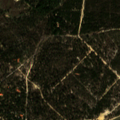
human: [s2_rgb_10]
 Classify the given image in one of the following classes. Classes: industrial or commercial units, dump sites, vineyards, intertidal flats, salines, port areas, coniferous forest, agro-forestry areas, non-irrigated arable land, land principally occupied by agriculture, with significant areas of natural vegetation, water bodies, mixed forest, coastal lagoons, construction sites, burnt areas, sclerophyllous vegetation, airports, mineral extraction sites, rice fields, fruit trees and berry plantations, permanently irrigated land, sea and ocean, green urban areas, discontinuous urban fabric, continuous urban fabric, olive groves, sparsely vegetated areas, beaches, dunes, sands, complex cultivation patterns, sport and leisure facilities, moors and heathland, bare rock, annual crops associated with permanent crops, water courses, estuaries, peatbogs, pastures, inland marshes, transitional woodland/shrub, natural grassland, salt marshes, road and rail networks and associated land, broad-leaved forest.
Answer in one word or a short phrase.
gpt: non-irrigated arable land, complex cultivation patterns, broad-leaved forest, coniferous forest